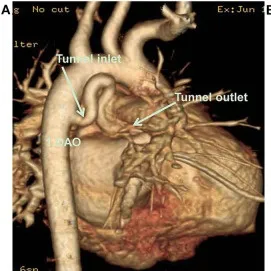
(A) CTA: An abnormal blood vessel developed from descending aorta, and zigzagged to the right atrium.
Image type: radiology (ct)